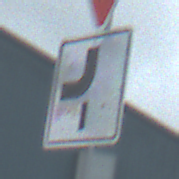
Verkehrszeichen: VerlaufVorfahrtsstrasse7
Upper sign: VorfahrtGewaehren
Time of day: Midday
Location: Outdoor (Suburban)
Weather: Overcast
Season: NotSpecified
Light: Natural